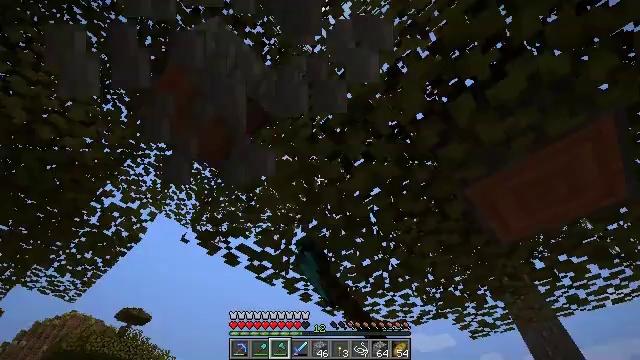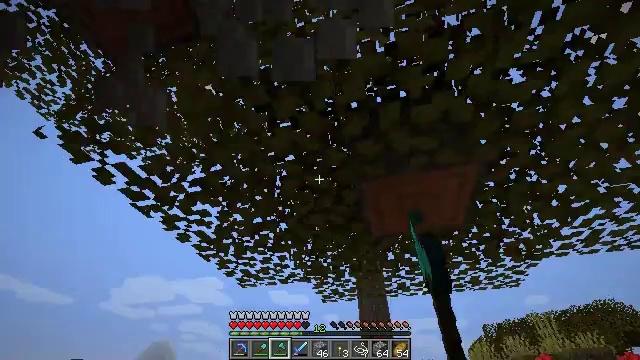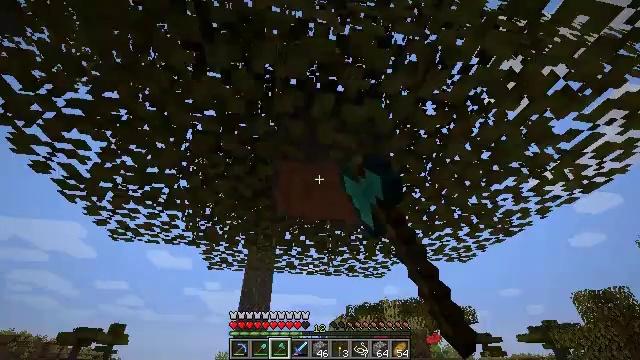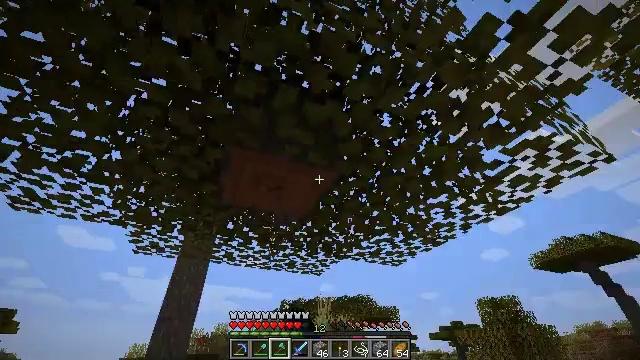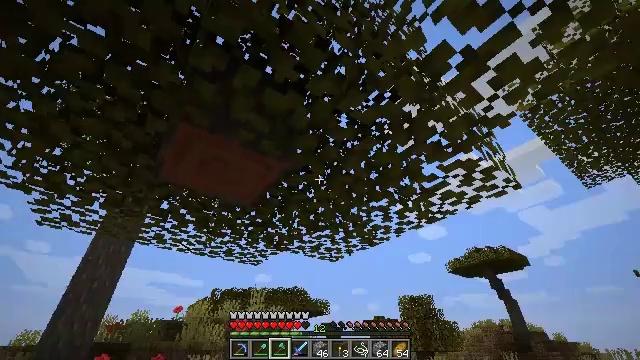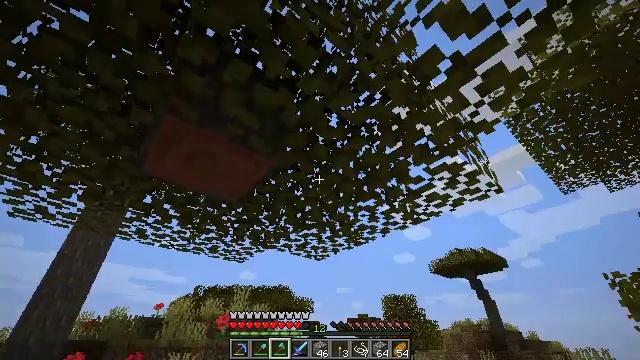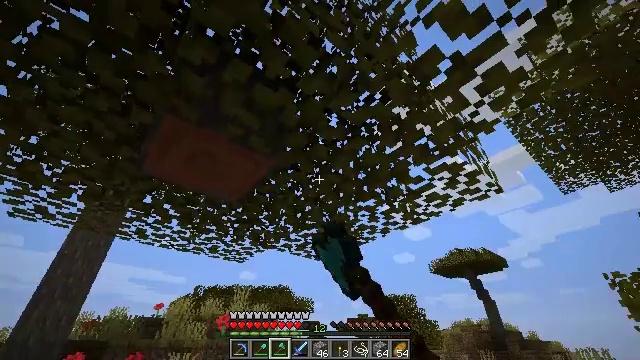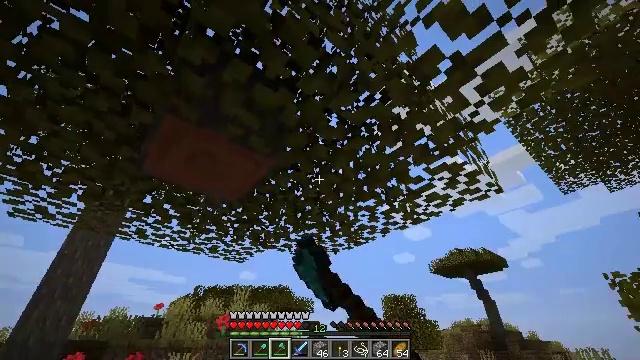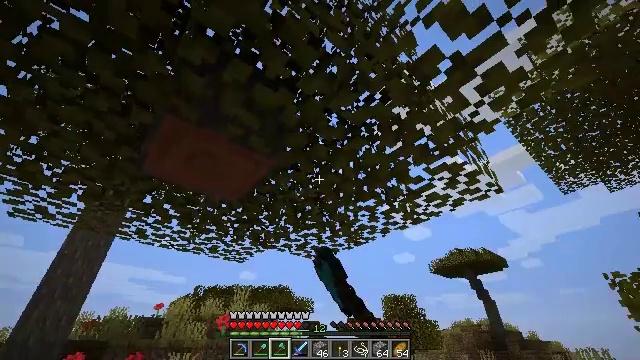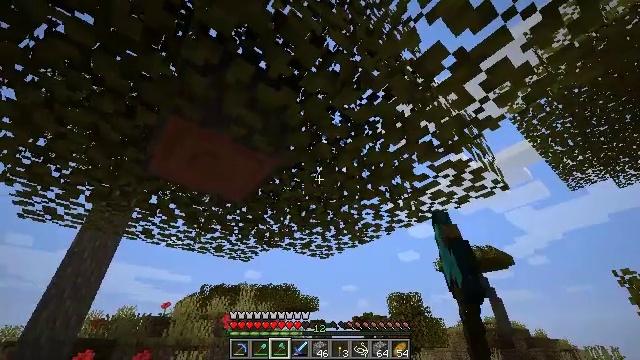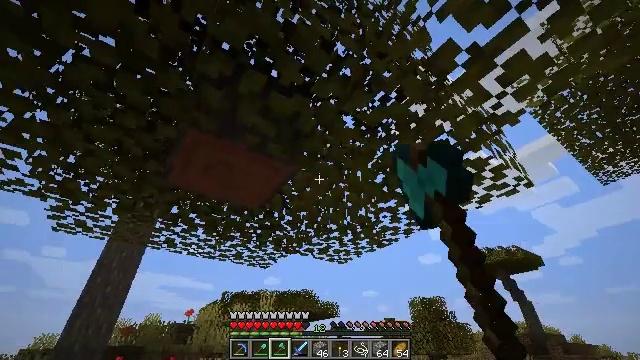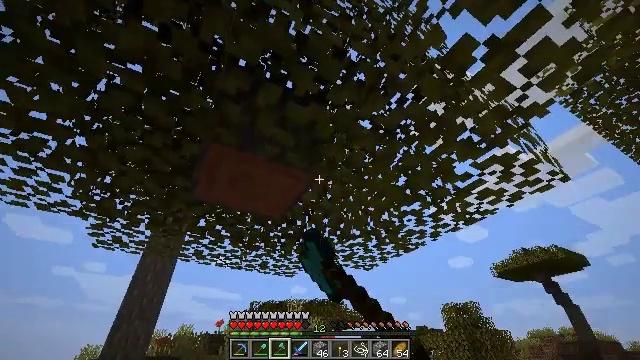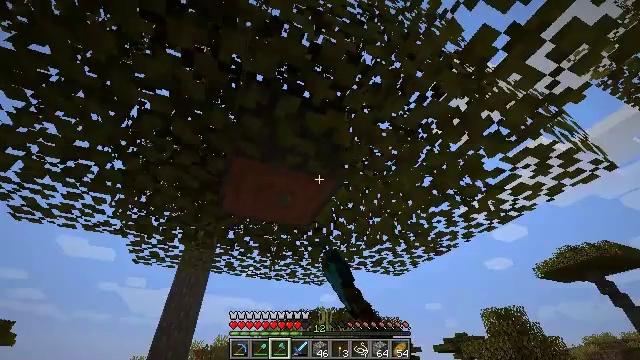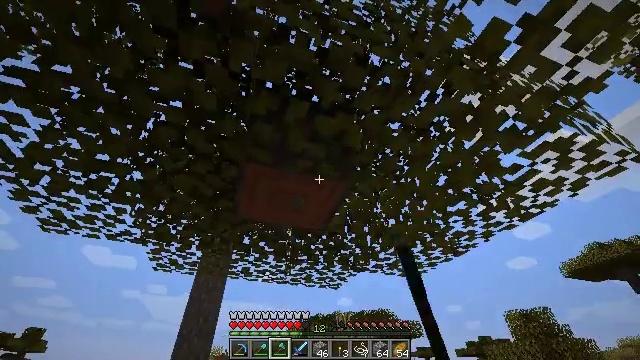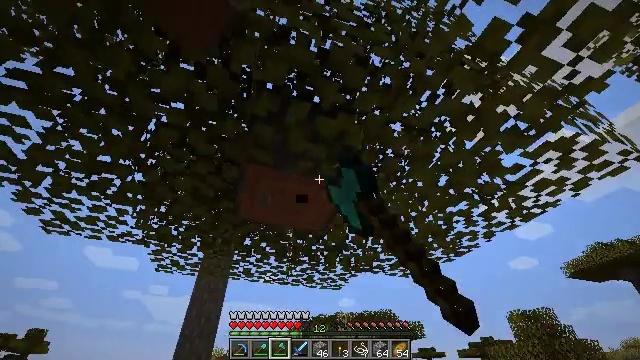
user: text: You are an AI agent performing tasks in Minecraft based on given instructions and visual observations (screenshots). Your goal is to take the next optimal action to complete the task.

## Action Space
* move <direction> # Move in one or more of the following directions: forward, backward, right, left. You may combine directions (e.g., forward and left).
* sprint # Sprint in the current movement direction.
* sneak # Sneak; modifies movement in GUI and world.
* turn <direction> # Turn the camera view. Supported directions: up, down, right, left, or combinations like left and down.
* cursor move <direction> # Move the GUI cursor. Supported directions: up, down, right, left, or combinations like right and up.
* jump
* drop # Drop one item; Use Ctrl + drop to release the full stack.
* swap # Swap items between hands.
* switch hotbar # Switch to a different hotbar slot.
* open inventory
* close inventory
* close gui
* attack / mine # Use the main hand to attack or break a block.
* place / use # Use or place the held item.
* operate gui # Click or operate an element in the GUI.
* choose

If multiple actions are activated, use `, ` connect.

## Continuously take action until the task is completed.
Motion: motion action
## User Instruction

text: Break the acacia leaves to collect them.
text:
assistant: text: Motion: turn right and down, attack / mine
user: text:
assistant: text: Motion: turn right and down, attack / mine
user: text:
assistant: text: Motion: turn right, attack / mine
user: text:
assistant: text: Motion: turn right and down, attack / mine
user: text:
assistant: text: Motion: turn right, attack / mine
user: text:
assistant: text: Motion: attack / mine
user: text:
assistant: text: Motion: attack / mine
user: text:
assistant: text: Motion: attack / mine
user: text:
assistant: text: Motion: turn left, attack / mine
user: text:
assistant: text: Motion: turn left and up, attack / mine
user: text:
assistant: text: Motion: turn left and up, attack / mine
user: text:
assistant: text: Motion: turn left and up, attack / mine
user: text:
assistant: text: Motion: turn left, attack / mine
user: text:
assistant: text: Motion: attack / mine
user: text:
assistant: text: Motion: attack / mine